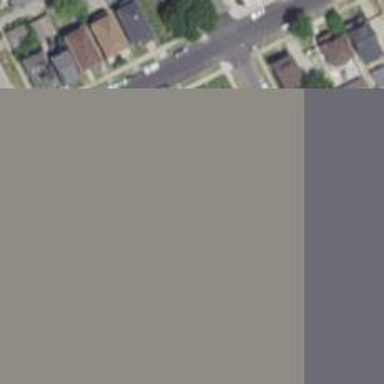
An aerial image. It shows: Alley classified as service road.